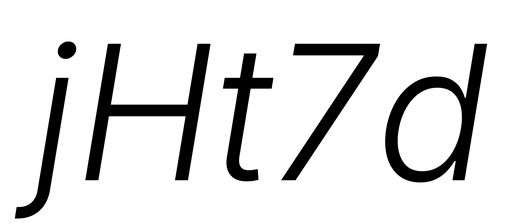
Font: Inter-Italic_Light_Italic